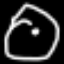
Label: clock